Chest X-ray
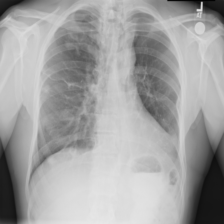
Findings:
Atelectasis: negative
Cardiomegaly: negative
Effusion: negative
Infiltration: negative
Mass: negative
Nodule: negative
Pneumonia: negative
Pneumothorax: negative
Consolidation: negative
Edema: negative
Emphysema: negative
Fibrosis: negative
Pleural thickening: negative
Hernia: negative